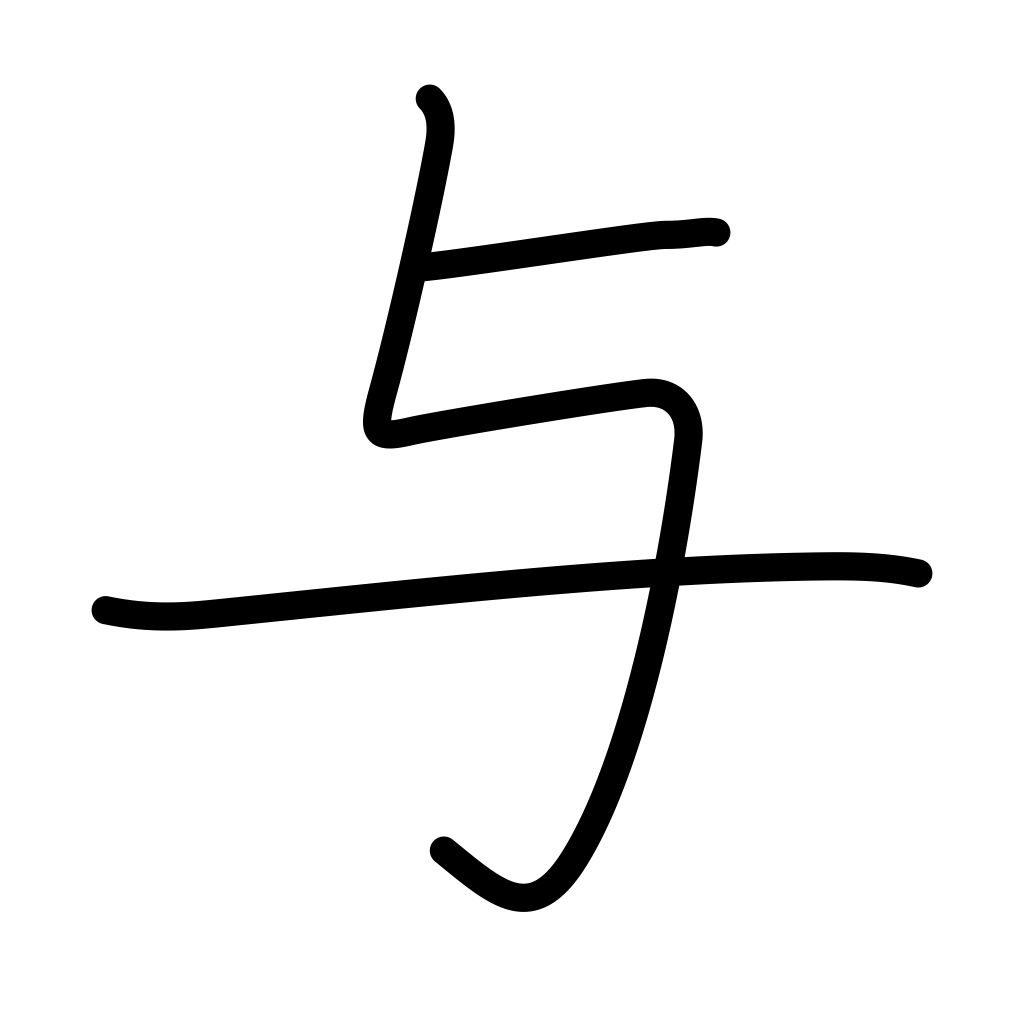
Meaning: bestow, participate in, give, award, impart, provide, cause, gift, godsend